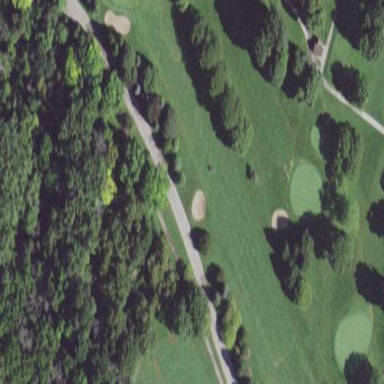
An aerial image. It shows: Golf fairway surrounded by grass.